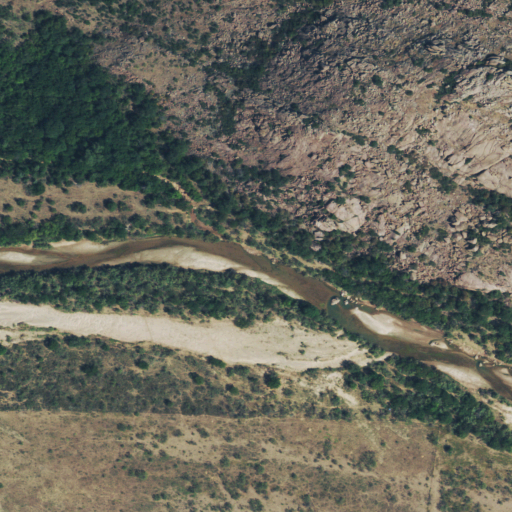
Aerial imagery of valley in Oklahoma named Wisdom Canyon containing shrub, mixed forest, open water, woody wetlands, grassland, and herbaceous wetlands